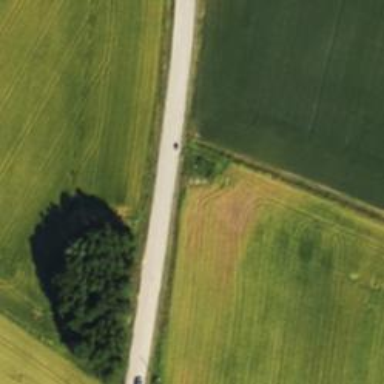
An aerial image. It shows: Tertiary road with asphalt surface.